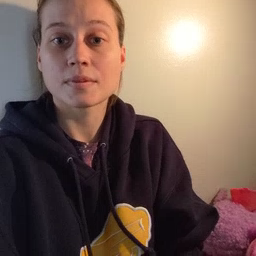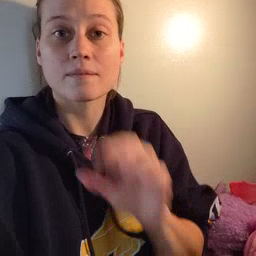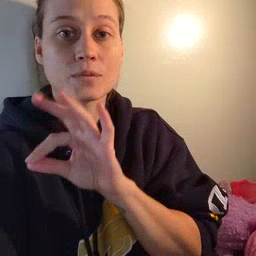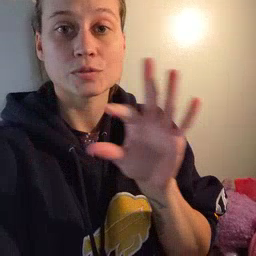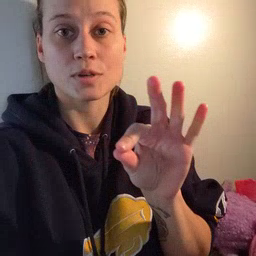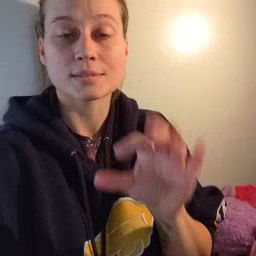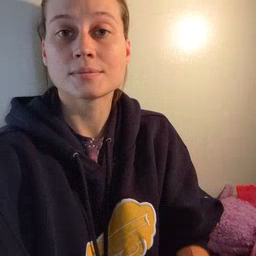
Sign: frenchfries